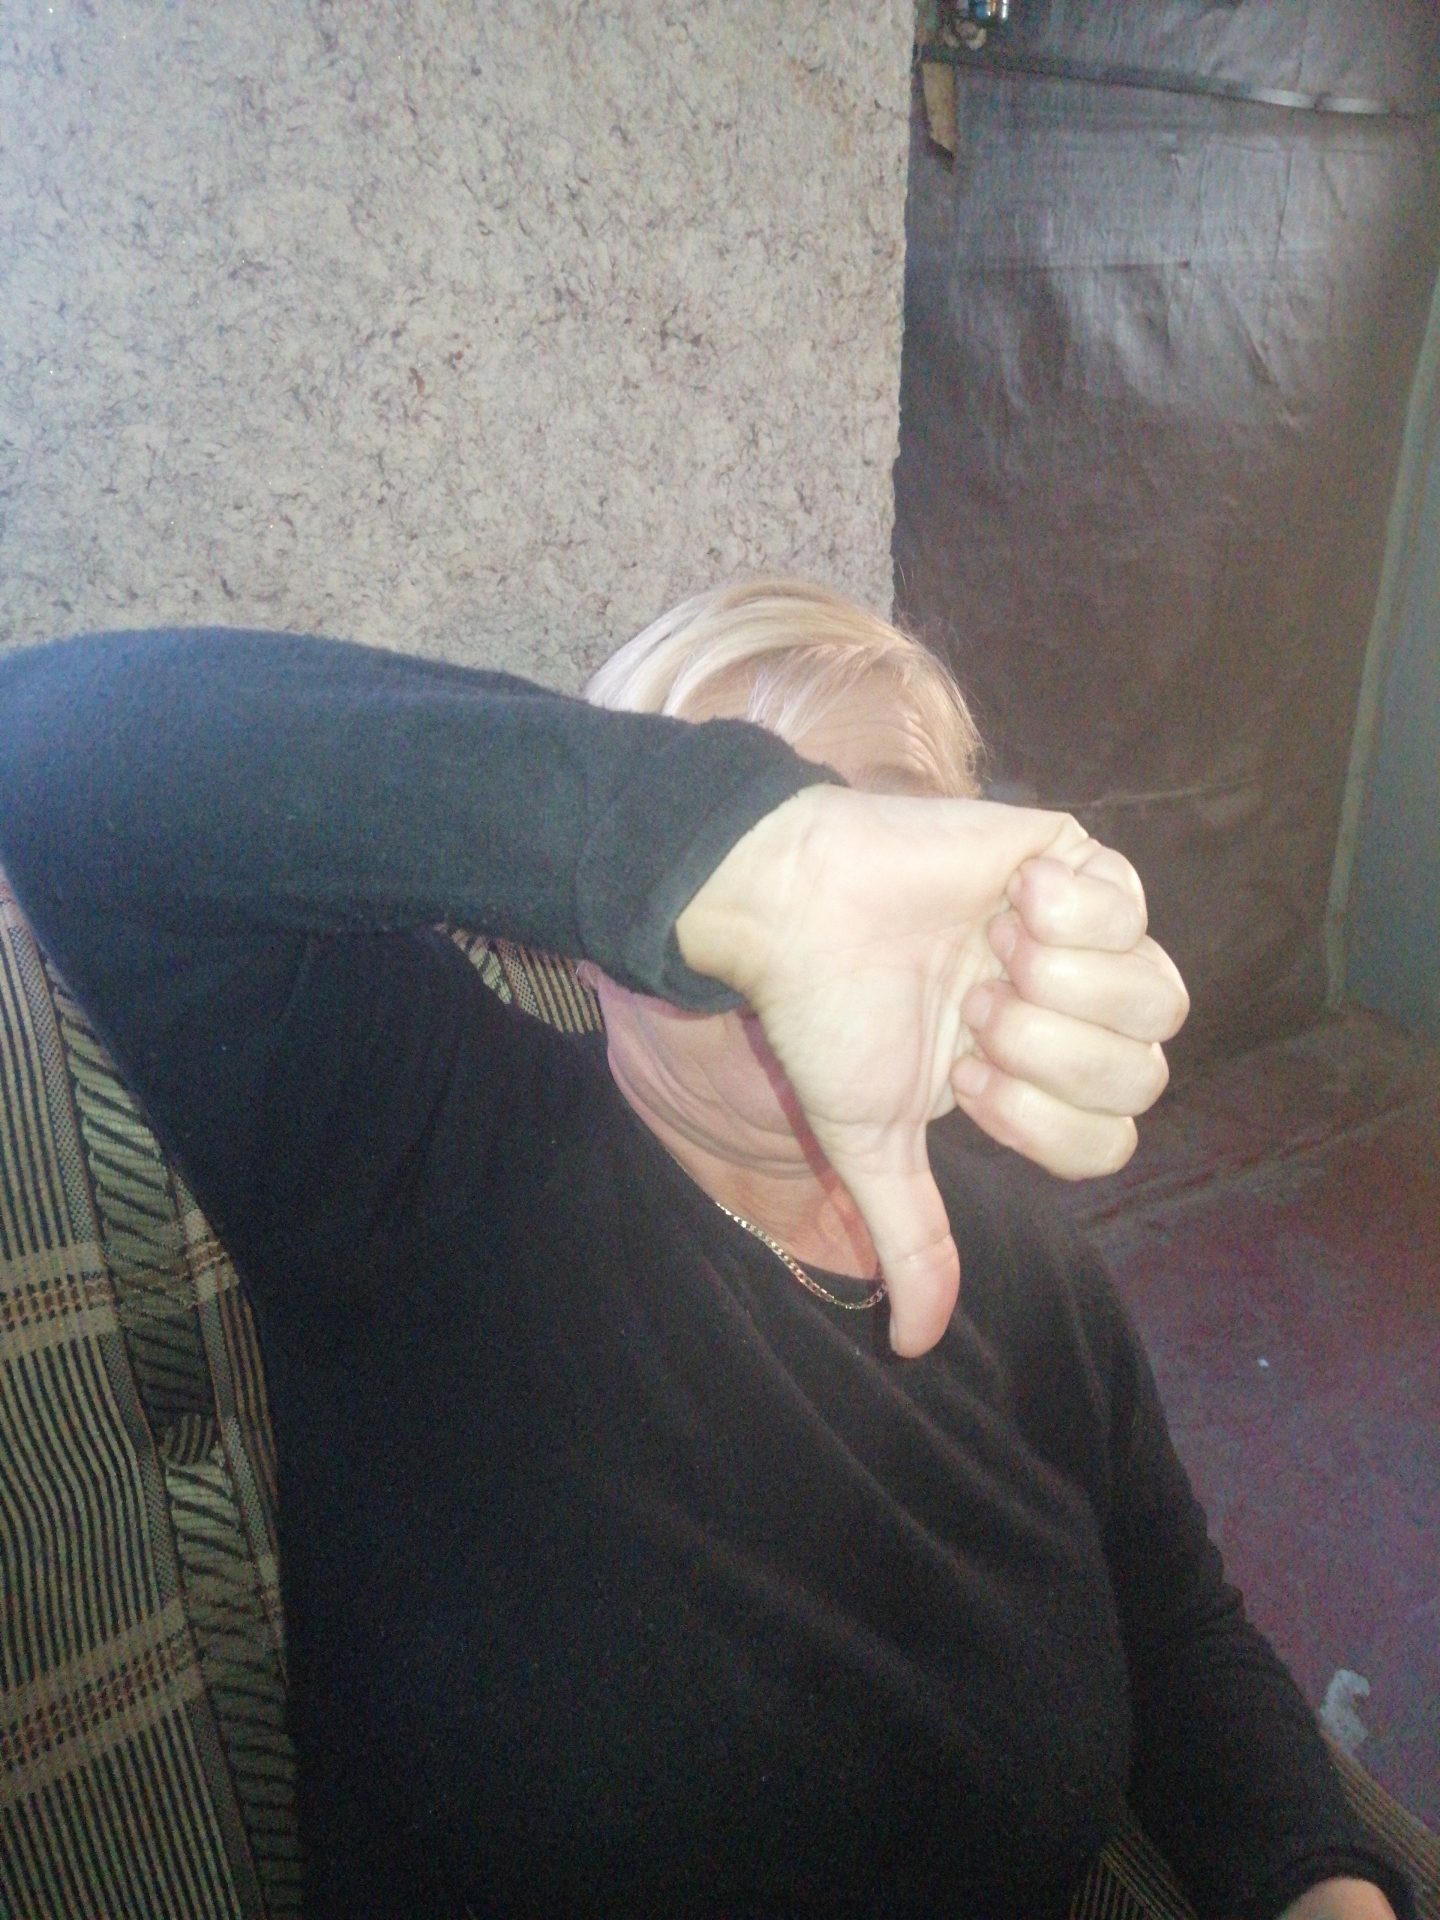
Label: noise